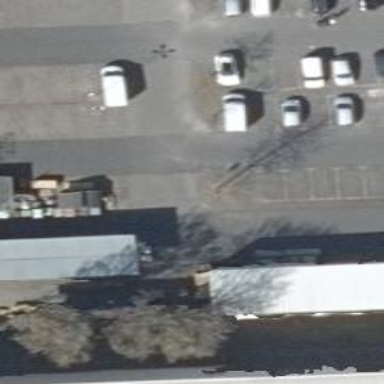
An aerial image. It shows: Paved parking aisle used as service road.